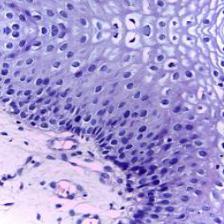
Diagnosis: Normal